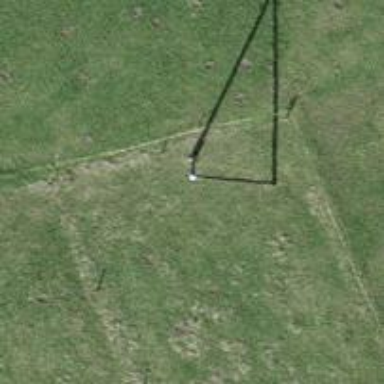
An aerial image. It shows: Guyed pole used for power distribution.